Question: I'm deploying an MVC3 application to a new server. The application runs fine on the development server (Visual Studio) and also under IIS7 on my development machine, but on the server I get a 403 error:

I have completed the following steps, but am now out of ideas. Please help!
-
IUSR - Read & execute, List folder contents, Read
IIS_IUSRS - Read & execute, List folder contents, Read
- I have also installed ASP.NET MVC3 on server so additional required .dlls are in GAC- IIS is set up and I can access basic html files (such as test.html that I have dropped in at the site route).- I have checked in Server Manager that all Role Services are installed- Have attempted to bin deploy by copying files from MVC install location and putting in the bin directory
C:\Program Files (x86)\Microsoft ASP.NET\ASP.NET MVC 3\Assemblies
C:\Program Files (x86)\Microsoft ASP.NET\ASP.NET Web Pages1.0\Assemblies
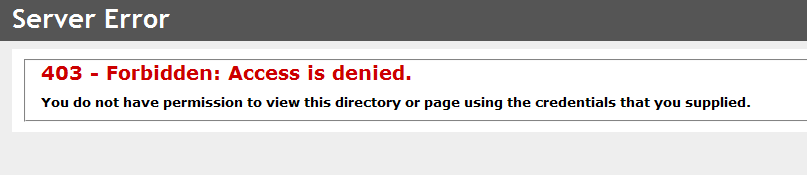
Answer: Ok, found the problem. Here it is incase anyone else has the same issue:
The Server I'm using must have had .NET 4 installed before IIS. This meant that .NET 4 hadn't been registered with IIS.
I noticed the issue when checking IIS config. Clicking the .NET compilation icon for the website threw an exception, presumably because the application could not be compiled.
This led me to a stack overflow post that directed me to hanselman.com
In short, I had to install VS2010 on the server so I had the Visual Studio command prompt available, and then register .NET 4 with IIS on the command line.
<URL>
<URL>
Key section:
"I installed ASP.NET 4 and then
installed IIS."
If you install VS2010 and/or .NET 4
first, then later install IIS, you
need make sure IIS is configured to
know about ASP.NET 4 otherwise IIS
will have no idea how to run ASP.NET 4
applications.
> There's a simple workaroundIf you are already in this state, drop
to the command line and navigate to
the FX install directory. Then run
"aspnet_regiis -iru". Note if you are on a 64-bit machine,
run this command from the 64-bit FX
install directory - not the 32-bit
installation directory.or for future reference, try to enable
IIS and the ASP.NET extensibility
option when your are building
machines or VMs. That way when VS
2010 or .NET are subsequently
installed, the installation will
automatically detect the presence of
IIS and will auto-register with it.